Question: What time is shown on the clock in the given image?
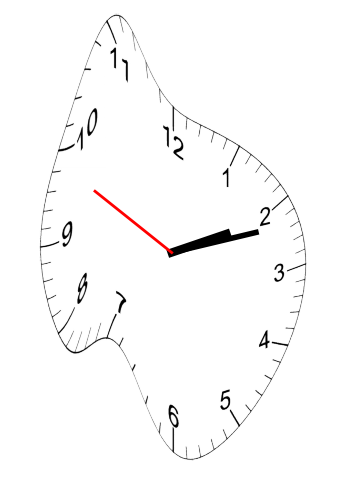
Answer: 02:11:49